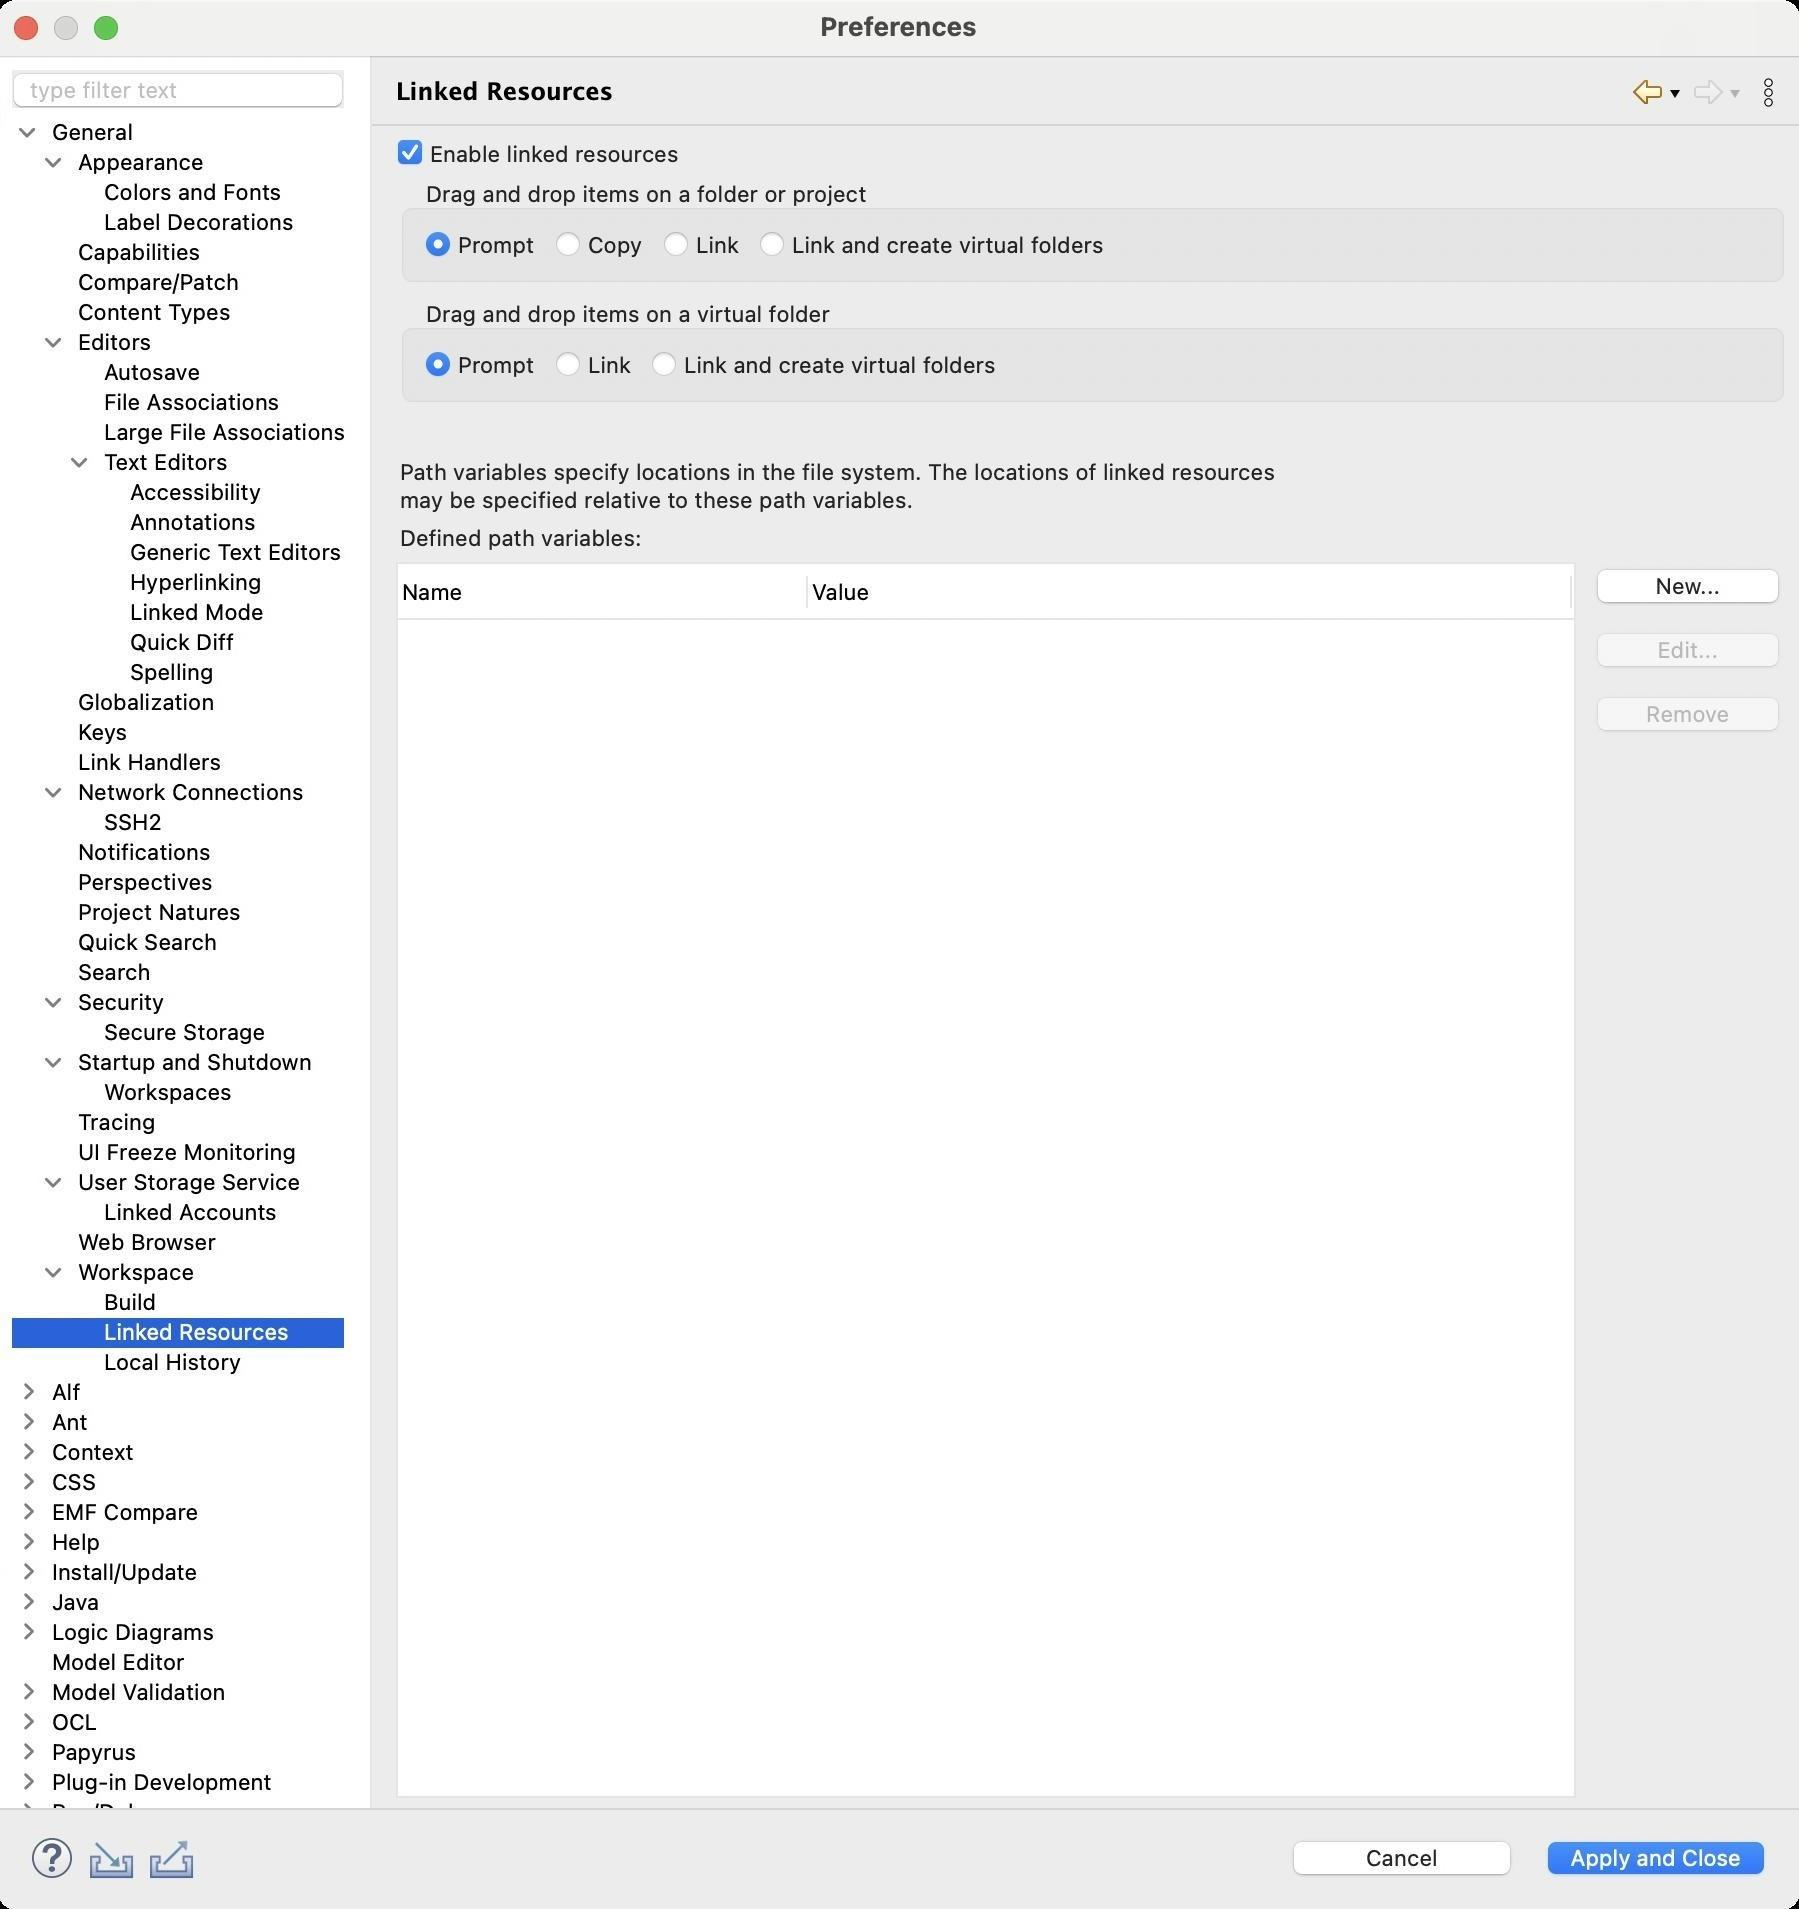
Accessibility tree:
{"name": "Preferences", "role": "AXWindow", "description": null, "role_description": "standard window", "value": null, "position": "480.00;95.00", "size": "901;955", "children": [{"name": "Apply_and_Close", "role": "AXButton", "description": null, "role_description": "button", "value": null, "position": "769.00;917.00", "size": "120;27", "children": []}, {"name": "Cancel", "role": "AXButton", "description": null, "role_description": "button", "value": null, "position": "642.00;917.00", "size": "120;27", "children": []}, {"name": null, "role": "AXToolbar", "description": null, "role_description": "toolbar", "value": null, "position": "12.00;915.00", "size": "90;30", "children": [{"name": "Help", "role": "AXCheckBox", "description": null, "role_description": "checkbox", "value": 0, "position": "12.00;915.00", "size": "30;30", "children": []}, {"name": "Import", "role": "AXButton", "description": null, "role_description": "button", "value": null, "position": "42.00;915.00", "size": "30;30", "children": []}, {"name": "Export", "role": "AXButton", "description": null, "role_description": "button", "value": null, "position": "72.00;915.00", "size": "30;30", "children": []}]}, {"name": null, "role": "AXScrollArea", "description": null, "role_description": "scroll area", "value": null, "position": "199.00;69.00", "size": "697;830", "children": [{"name": "Remove", "role": "AXButton", "description": null, "role_description": "button", "value": null, "position": "794.00;345.00", "size": "102;27", "children": []}, {"name": "Edit...", "role": "AXButton", "description": null, "role_description": "button", "value": null, "position": "794.00;313.00", "size": "102;27", "children": []}, {"name": "New...", "role": "AXButton", "description": null, "role_description": "button", "value": null, "position": "794.00;281.00", "size": "102;27", "children": []}, {"name": null, "role": "AXScrollArea", "description": null, "role_description": "scroll area", "value": null, "position": "199.00;281.00", "size": "590;618", "children": [{"name": null, "role": "AXTable", "description": null, "role_description": "table", "value": null, "position": "200.00;310.00", "size": "588;588", "children": [{"name": null, "role": "AXColumn", "description": null, "role_description": "column", "value": null, "position": "200.00;310.00", "size": "205;588", "children": []}, {"name": null, "role": "AXColumn", "description": null, "role_description": "column", "value": null, "position": "405.00;310.00", "size": "382;588", "children": []}, {"name": null, "role": "AXGroup", "description": null, "role_description": "group", "value": null, "position": "200.00;282.00", "size": "588;28", "children": [{"name": "Name", "role": "AXButton", "description": null, "role_description": "sort button", "value": null, "position": "200.00;282.00", "size": "205;28", "children": []}, {"name": "Value", "role": "AXButton", "description": null, "role_description": "sort button", "value": null, "position": "405.00;282.00", "size": "382;28", "children": []}]}]}]}, {"name": null, "role": "AXStaticText", "description": null, "role_description": "text", "value": "Defined path variables:", "position": "199.00;262.00", "size": "697;14", "children": []}, {"name": null, "role": "AXStaticText", "description": null, "role_description": "text", "value": "Path variables specify locations in the file system. The locations of linked resources\nmay be specified relative to these path variables.", "position": "199.00;229.00", "size": "697;28", "children": []}, {"name": null, "role": "AXStaticText", "description": null, "role_description": "text", "value": "", "position": "199.00;210.00", "size": "4;14", "children": []}, {"name": null, "role": "AXGroup", "description": null, "role_description": "group", "value": null, "position": "199.00;150.00", "size": "697;55", "children": [{"name": "Link_and_create_virtual_folders", "role": "AXRadioButton", "description": null, "role_description": "radio button", "value": 0, "position": "326.00;175.00", "size": "177;15", "children": []}, {"name": "Link", "role": "AXRadioButton", "description": null, "role_description": "radio button", "value": 0, "position": "278.00;175.00", "size": "43;15", "children": []}, {"name": "Prompt", "role": "AXRadioButton", "description": null, "role_description": "radio button", "value": 1, "position": "213.00;175.00", "size": "60;15", "children": []}, {"name": null, "role": "AXStaticText", "description": null, "role_description": "text", "value": "Drag and drop items on a virtual folder", "position": "210.00;150.00", "size": "210;14", "children": []}]}, {"name": null, "role": "AXGroup", "description": null, "role_description": "group", "value": null, "position": "199.00;90.00", "size": "697;55", "children": [{"name": "Link_and_create_virtual_folders", "role": "AXRadioButton", "description": null, "role_description": "radio button", "value": 0, "position": "380.00;115.00", "size": "177;15", "children": []}, {"name": "Link", "role": "AXRadioButton", "description": null, "role_description": "radio button", "value": 0, "position": "332.00;115.00", "size": "43;15", "children": []}, {"name": "Copy", "role": "AXRadioButton", "description": null, "role_description": "radio button", "value": 0, "position": "278.00;115.00", "size": "49;15", "children": []}, {"name": "Prompt", "role": "AXRadioButton", "description": null, "role_description": "radio button", "value": 1, "position": "213.00;115.00", "size": "60;15", "children": []}, {"name": null, "role": "AXStaticText", "description": null, "role_description": "text", "value": "Drag and drop items on a folder or project", "position": "210.00;90.00", "size": "228;14", "children": []}]}, {"name": "Enable_linked_resources", "role": "AXCheckBox", "description": null, "role_description": "checkbox", "value": 1, "position": "199.00;69.00", "size": "146;16", "children": []}]}, {"name": null, "role": "AXToolbar", "description": "", "role_description": "toolbar", "value": null, "position": "814.00;35.00", "size": "82;22", "children": [{"name": "Back_to_Build", "role": "AXMenuButton", "description": null, "role_description": "menu button", "value": null, "position": "814.00;35.00", "size": "22;22", "children": []}, {"name": "Forward", "role": "AXMenuButton", "description": null, "role_description": "menu button", "value": null, "position": "844.00;35.00", "size": "22;22", "children": []}, {"name": "Additional_Dialog_Actions", "role": "AXButton", "description": null, "role_description": "button", "value": null, "position": "874.00;35.00", "size": "22;22", "children": []}]}, {"name": null, "role": "AXStaticText", "description": "", "role_description": "text", "value": "Linked Resources", "position": "196.00;35.00", "size": "611;21", "children": []}, {"name": null, "role": "AXSplitter", "description": null, "role_description": "splitter", "value": 180, "position": "180.00;28.00", "size": "5;876", "children": []}, {"name": null, "role": "AXScrollArea", "description": null, "role_description": "scroll area", "value": null, "position": "7.00;59.00", "size": "166;845", "children": [{"name": null, "role": "AXOutline", "description": null, "role_description": "outline", "value": null, "position": "7.00;59.00", "size": "167;870", "children": [{"name": null, "role": "AXRow", "description": null, "role_description": "outline row", "value": null, "position": "7.00;59.00", "size": "167;15", "children": [{"name": null, "role": "AXGroup", "description": null, "role_description": "group", "value": null, "position": "7.00;59.00", "size": "167;15", "children": [{"name": null, "role": "AXDisclosureTriangle", "description": null, "role_description": "disclosure triangle", "value": 1, "position": "9.00;59.00", "size": "12;14", "children": []}, {"name": null, "role": "AXStaticText", "description": null, "role_description": "text", "value": "General", "position": "25.00;59.00", "size": "148;14", "children": []}]}]}, {"name": null, "role": "AXRow", "description": null, "role_description": "outline row", "value": null, "position": "7.00;74.00", "size": "167;15", "children": [{"name": null, "role": "AXGroup", "description": null, "role_description": "group", "value": null, "position": "7.00;74.00", "size": "167;15", "children": [{"name": null, "role": "AXDisclosureTriangle", "description": null, "role_description": "disclosure triangle", "value": 1, "position": "22.00;74.00", "size": "12;14", "children": []}, {"name": null, "role": "AXStaticText", "description": null, "role_description": "text", "value": "Appearance", "position": "38.00;74.00", "size": "135;14", "children": []}]}]}, {"name": null, "role": "AXRow", "description": null, "role_description": "outline row", "value": null, "position": "7.00;89.00", "size": "167;15", "children": [{"name": null, "role": "AXStaticText", "description": null, "role_description": "text", "value": "Colors and Fonts", "position": "51.00;89.00", "size": "122;14", "children": []}]}, {"name": null, "role": "AXRow", "description": null, "role_description": "outline row", "value": null, "position": "7.00;104.00", "size": "167;15", "children": [{"name": null, "role": "AXStaticText", "description": null, "role_description": "text", "value": "Label Decorations", "position": "51.00;104.00", "size": "122;14", "children": []}]}, {"name": null, "role": "AXRow", "description": null, "role_description": "outline row", "value": null, "position": "7.00;119.00", "size": "167;15", "children": [{"name": null, "role": "AXStaticText", "description": null, "role_description": "text", "value": "Capabilities", "position": "38.00;119.00", "size": "135;14", "children": []}]}, {"name": null, "role": "AXRow", "description": null, "role_description": "outline row", "value": null, "position": "7.00;134.00", "size": "167;15", "children": [{"name": null, "role": "AXStaticText", "description": null, "role_description": "text", "value": "Compare/Patch", "position": "38.00;134.00", "size": "135;14", "children": []}]}, {"name": null, "role": "AXRow", "description": null, "role_description": "outline row", "value": null, "position": "7.00;149.00", "size": "167;15", "children": [{"name": null, "role": "AXStaticText", "description": null, "role_description": "text", "value": "Content Types", "position": "38.00;149.00", "size": "135;14", "children": []}]}, {"name": null, "role": "AXRow", "description": null, "role_description": "outline row", "value": null, "position": "7.00;164.00", "size": "167;15", "children": [{"name": null, "role": "AXGroup", "description": null, "role_description": "group", "value": null, "position": "7.00;164.00", "size": "167;15", "children": [{"name": null, "role": "AXDisclosureTriangle", "description": null, "role_description": "disclosure triangle", "value": 1, "position": "22.00;164.00", "size": "12;14", "children": []}, {"name": null, "role": "AXStaticText", "description": null, "role_description": "text", "value": "Editors", "position": "38.00;164.00", "size": "135;14", "children": []}]}]}, {"name": null, "role": "AXRow", "description": null, "role_description": "outline row", "value": null, "position": "7.00;179.00", "size": "167;15", "children": [{"name": null, "role": "AXStaticText", "description": null, "role_description": "text", "value": "Autosave", "position": "51.00;179.00", "size": "122;14", "children": []}]}, {"name": null, "role": "AXRow", "description": null, "role_description": "outline row", "value": null, "position": "7.00;194.00", "size": "167;15", "children": [{"name": null, "role": "AXStaticText", "description": null, "role_description": "text", "value": "File Associations", "position": "51.00;194.00", "size": "122;14", "children": []}]}, {"name": null, "role": "AXRow", "description": null, "role_description": "outline row", "value": null, "position": "7.00;209.00", "size": "167;15", "children": [{"name": null, "role": "AXStaticText", "description": null, "role_description": "text", "value": "Large File Associations", "position": "51.00;209.00", "size": "122;14", "children": []}]}, {"name": null, "role": "AXRow", "description": null, "role_description": "outline row", "value": null, "position": "7.00;224.00", "size": "167;15", "children": [{"name": null, "role": "AXGroup", "description": null, "role_description": "group", "value": null, "position": "7.00;224.00", "size": "167;15", "children": [{"name": null, "role": "AXDisclosureTriangle", "description": null, "role_description": "disclosure triangle", "value": 1, "position": "35.00;224.00", "size": "12;14", "children": []}, {"name": null, "role": "AXStaticText", "description": null, "role_description": "text", "value": "Text Editors", "position": "51.00;224.00", "size": "122;14", "children": []}]}]}, {"name": null, "role": "AXRow", "description": null, "role_description": "outline row", "value": null, "position": "7.00;239.00", "size": "167;15", "children": [{"name": null, "role": "AXStaticText", "description": null, "role_description": "text", "value": "Accessibility", "position": "64.00;239.00", "size": "109;14", "children": []}]}, {"name": null, "role": "AXRow", "description": null, "role_description": "outline row", "value": null, "position": "7.00;254.00", "size": "167;15", "children": [{"name": null, "role": "AXStaticText", "description": null, "role_description": "text", "value": "Annotations", "position": "64.00;254.00", "size": "109;14", "children": []}]}, {"name": null, "role": "AXRow", "description": null, "role_description": "outline row", "value": null, "position": "7.00;269.00", "size": "167;15", "children": [{"name": null, "role": "AXStaticText", "description": null, "role_description": "text", "value": "Generic Text Editors", "position": "64.00;269.00", "size": "109;14", "children": []}]}, {"name": null, "role": "AXRow", "description": null, "role_description": "outline row", "value": null, "position": "7.00;284.00", "size": "167;15", "children": [{"name": null, "role": "AXStaticText", "description": null, "role_description": "text", "value": "Hyperlinking", "position": "64.00;284.00", "size": "109;14", "children": []}]}, {"name": null, "role": "AXRow", "description": null, "role_description": "outline row", "value": null, "position": "7.00;299.00", "size": "167;15", "children": [{"name": null, "role": "AXStaticText", "description": null, "role_description": "text", "value": "Linked Mode", "position": "64.00;299.00", "size": "109;14", "children": []}]}, {"name": null, "role": "AXRow", "description": null, "role_description": "outline row", "value": null, "position": "7.00;314.00", "size": "167;15", "children": [{"name": null, "role": "AXStaticText", "description": null, "role_description": "text", "value": "Quick Diff", "position": "64.00;314.00", "size": "109;14", "children": []}]}, {"name": null, "role": "AXRow", "description": null, "role_description": "outline row", "value": null, "position": "7.00;329.00", "size": "167;15", "children": [{"name": null, "role": "AXStaticText", "description": null, "role_description": "text", "value": "Spelling", "position": "64.00;329.00", "size": "109;14", "children": []}]}, {"name": null, "role": "AXRow", "description": null, "role_description": "outline row", "value": null, "position": "7.00;344.00", "size": "167;15", "children": [{"name": null, "role": "AXStaticText", "description": null, "role_description": "text", "value": "Globalization", "position": "38.00;344.00", "size": "135;14", "children": []}]}, {"name": null, "role": "AXRow", "description": null, "role_description": "outline row", "value": null, "position": "7.00;359.00", "size": "167;15", "children": [{"name": null, "role": "AXStaticText", "description": null, "role_description": "text", "value": "Keys", "position": "38.00;359.00", "size": "135;14", "children": []}]}, {"name": null, "role": "AXRow", "description": null, "role_description": "outline row", "value": null, "position": "7.00;374.00", "size": "167;15", "children": [{"name": null, "role": "AXStaticText", "description": null, "role_description": "text", "value": "Link Handlers", "position": "38.00;374.00", "size": "135;14", "children": []}]}, {"name": null, "role": "AXRow", "description": null, "role_description": "outline row", "value": null, "position": "7.00;389.00", "size": "167;15", "children": [{"name": null, "role": "AXGroup", "description": null, "role_description": "group", "value": null, "position": "7.00;389.00", "size": "167;15", "children": [{"name": null, "role": "AXDisclosureTriangle", "description": null, "role_description": "disclosure triangle", "value": 1, "position": "22.00;389.00", "size": "12;14", "children": []}, {"name": null, "role": "AXStaticText", "description": null, "role_description": "text", "value": "Network Connections", "position": "38.00;389.00", "size": "135;14", "children": []}]}]}, {"name": null, "role": "AXRow", "description": null, "role_description": "outline row", "value": null, "position": "7.00;404.00", "size": "167;15", "children": [{"name": null, "role": "AXStaticText", "description": null, "role_description": "text", "value": "SSH2", "position": "51.00;404.00", "size": "122;14", "children": []}]}, {"name": null, "role": "AXRow", "description": null, "role_description": "outline row", "value": null, "position": "7.00;419.00", "size": "167;15", "children": [{"name": null, "role": "AXStaticText", "description": null, "role_description": "text", "value": "Notifications", "position": "38.00;419.00", "size": "135;14", "children": []}]}, {"name": null, "role": "AXRow", "description": null, "role_description": "outline row", "value": null, "position": "7.00;434.00", "size": "167;15", "children": [{"name": null, "role": "AXStaticText", "description": null, "role_description": "text", "value": "Perspectives", "position": "38.00;434.00", "size": "135;14", "children": []}]}, {"name": null, "role": "AXRow", "description": null, "role_description": "outline row", "value": null, "position": "7.00;449.00", "size": "167;15", "children": [{"name": null, "role": "AXStaticText", "description": null, "role_description": "text", "value": "Project Natures", "position": "38.00;449.00", "size": "135;14", "children": []}]}, {"name": null, "role": "AXRow", "description": null, "role_description": "outline row", "value": null, "position": "7.00;464.00", "size": "167;15", "children": [{"name": null, "role": "AXStaticText", "description": null, "role_description": "text", "value": "Quick Search", "position": "38.00;464.00", "size": "135;14", "children": []}]}, {"name": null, "role": "AXRow", "description": null, "role_description": "outline row", "value": null, "position": "7.00;479.00", "size": "167;15", "children": [{"name": null, "role": "AXStaticText", "description": null, "role_description": "text", "value": "Search", "position": "38.00;479.00", "size": "135;14", "children": []}]}, {"name": null, "role": "AXRow", "description": null, "role_description": "outline row", "value": null, "position": "7.00;494.00", "size": "167;15", "children": [{"name": null, "role": "AXGroup", "description": null, "role_description": "group", "value": null, "position": "7.00;494.00", "size": "167;15", "children": [{"name": null, "role": "AXDisclosureTriangle", "description": null, "role_description": "disclosure triangle", "value": 1, "position": "22.00;494.00", "size": "12;14", "children": []}, {"name": null, "role": "AXStaticText", "description": null, "role_description": "text", "value": "Security", "position": "38.00;494.00", "size": "135;14", "children": []}]}]}, {"name": null, "role": "AXRow", "description": null, "role_description": "outline row", "value": null, "position": "7.00;509.00", "size": "167;15", "children": [{"name": null, "role": "AXStaticText", "description": null, "role_description": "text", "value": "Secure Storage", "position": "51.00;509.00", "size": "122;14", "children": []}]}, {"name": null, "role": "AXRow", "description": null, "role_description": "outline row", "value": null, "position": "7.00;524.00", "size": "167;15", "children": [{"name": null, "role": "AXGroup", "description": null, "role_description": "group", "value": null, "position": "7.00;524.00", "size": "167;15", "children": [{"name": null, "role": "AXDisclosureTriangle", "description": null, "role_description": "disclosure triangle", "value": 1, "position": "22.00;524.00", "size": "12;14", "children": []}, {"name": null, "role": "AXStaticText", "description": null, "role_description": "text", "value": "Startup and Shutdown", "position": "38.00;524.00", "size": "135;14", "children": []}]}]}, {"name": null, "role": "AXRow", "description": null, "role_description": "outline row", "value": null, "position": "7.00;539.00", "size": "167;15", "children": [{"name": null, "role": "AXStaticText", "description": null, "role_description": "text", "value": "Workspaces", "position": "51.00;539.00", "size": "122;14", "children": []}]}, {"name": null, "role": "AXRow", "description": null, "role_description": "outline row", "value": null, "position": "7.00;554.00", "size": "167;15", "children": [{"name": null, "role": "AXStaticText", "description": null, "role_description": "text", "value": "Tracing", "position": "38.00;554.00", "size": "135;14", "children": []}]}, {"name": null, "role": "AXRow", "description": null, "role_description": "outline row", "value": null, "position": "7.00;569.00", "size": "167;15", "children": [{"name": null, "role": "AXStaticText", "description": null, "role_description": "text", "value": "UI Freeze Monitoring", "position": "38.00;569.00", "size": "135;14", "children": []}]}, {"name": null, "role": "AXRow", "description": null, "role_description": "outline row", "value": null, "position": "7.00;584.00", "size": "167;15", "children": [{"name": null, "role": "AXGroup", "description": null, "role_description": "group", "value": null, "position": "7.00;584.00", "size": "167;15", "children": [{"name": null, "role": "AXDisclosureTriangle", "description": null, "role_description": "disclosure triangle", "value": 1, "position": "22.00;584.00", "size": "12;14", "children": []}, {"name": null, "role": "AXStaticText", "description": null, "role_description": "text", "value": "User Storage Service", "position": "38.00;584.00", "size": "135;14", "children": []}]}]}, {"name": null, "role": "AXRow", "description": null, "role_description": "outline row", "value": null, "position": "7.00;599.00", "size": "167;15", "children": [{"name": null, "role": "AXStaticText", "description": null, "role_description": "text", "value": "Linked Accounts", "position": "51.00;599.00", "size": "122;14", "children": []}]}, {"name": null, "role": "AXRow", "description": null, "role_description": "outline row", "value": null, "position": "7.00;614.00", "size": "167;15", "children": [{"name": null, "role": "AXStaticText", "description": null, "role_description": "text", "value": "Web Browser", "position": "38.00;614.00", "size": "135;14", "children": []}]}, {"name": null, "role": "AXRow", "description": null, "role_description": "outline row", "value": null, "position": "7.00;629.00", "size": "167;15", "children": [{"name": null, "role": "AXGroup", "description": null, "role_description": "group", "value": null, "position": "7.00;629.00", "size": "167;15", "children": [{"name": null, "role": "AXDisclosureTriangle", "description": null, "role_description": "disclosure triangle", "value": 1, "position": "22.00;629.00", "size": "12;14", "children": []}, {"name": null, "role": "AXStaticText", "description": null, "role_description": "text", "value": "Workspace", "position": "38.00;629.00", "size": "135;14", "children": []}]}]}, {"name": null, "role": "AXRow", "description": null, "role_description": "outline row", "value": null, "position": "7.00;644.00", "size": "167;15", "children": [{"name": null, "role": "AXStaticText", "description": null, "role_description": "text", "value": "Build", "position": "51.00;644.00", "size": "122;14", "children": []}]}, {"name": null, "role": "AXRow", "description": null, "role_description": "outline row", "value": null, "position": "7.00;659.00", "size": "167;15", "children": [{"name": null, "role": "AXStaticText", "description": null, "role_description": "text", "value": "Linked Resources", "position": "51.00;659.00", "size": "122;14", "children": []}]}, {"name": null, "role": "AXRow", "description": null, "role_description": "outline row", "value": null, "position": "7.00;674.00", "size": "167;15", "children": [{"name": null, "role": "AXStaticText", "description": null, "role_description": "text", "value": "Local History", "position": "51.00;674.00", "size": "122;14", "children": []}]}, {"name": null, "role": "AXRow", "description": null, "role_description": "outline row", "value": null, "position": "7.00;689.00", "size": "167;15", "children": [{"name": null, "role": "AXGroup", "description": null, "role_description": "group", "value": null, "position": "7.00;689.00", "size": "167;15", "children": [{"name": null, "role": "AXDisclosureTriangle", "description": null, "role_description": "disclosure triangle", "value": 0, "position": "9.00;689.00", "size": "12;14", "children": []}, {"name": null, "role": "AXStaticText", "description": null, "role_description": "text", "value": "Alf", "position": "25.00;689.00", "size": "148;14", "children": []}]}]}, {"name": null, "role": "AXRow", "description": null, "role_description": "outline row", "value": null, "position": "7.00;704.00", "size": "167;15", "children": [{"name": null, "role": "AXGroup", "description": null, "role_description": "group", "value": null, "position": "7.00;704.00", "size": "167;15", "children": [{"name": null, "role": "AXDisclosureTriangle", "description": null, "role_description": "disclosure triangle", "value": 0, "position": "9.00;704.00", "size": "12;14", "children": []}, {"name": null, "role": "AXStaticText", "description": null, "role_description": "text", "value": "Ant", "position": "25.00;704.00", "size": "148;14", "children": []}]}]}, {"name": null, "role": "AXRow", "description": null, "role_description": "outline row", "value": null, "position": "7.00;719.00", "size": "167;15", "children": [{"name": null, "role": "AXGroup", "description": null, "role_description": "group", "value": null, "position": "7.00;719.00", "size": "167;15", "children": [{"name": null, "role": "AXDisclosureTriangle", "description": null, "role_description": "disclosure triangle", "value": 0, "position": "9.00;719.00", "size": "12;14", "children": []}, {"name": null, "role": "AXStaticText", "description": null, "role_description": "text", "value": "Context", "position": "25.00;719.00", "size": "148;14", "children": []}]}]}, {"name": null, "role": "AXRow", "description": null, "role_description": "outline row", "value": null, "position": "7.00;734.00", "size": "167;15", "children": [{"name": null, "role": "AXGroup", "description": null, "role_description": "group", "value": null, "position": "7.00;734.00", "size": "167;15", "children": [{"name": null, "role": "AXDisclosureTriangle", "description": null, "role_description": "disclosure triangle", "value": 0, "position": "9.00;734.00", "size": "12;14", "children": []}, {"name": null, "role": "AXStaticText", "description": null, "role_description": "text", "value": "CSS", "position": "25.00;734.00", "size": "148;14", "children": []}]}]}, {"name": null, "role": "AXRow", "description": null, "role_description": "outline row", "value": null, "position": "7.00;749.00", "size": "167;15", "children": [{"name": null, "role": "AXGroup", "description": null, "role_description": "group", "value": null, "position": "7.00;749.00", "size": "167;15", "children": [{"name": null, "role": "AXDisclosureTriangle", "description": null, "role_description": "disclosure triangle", "value": 0, "position": "9.00;749.00", "size": "12;14", "children": []}, {"name": null, "role": "AXStaticText", "description": null, "role_description": "text", "value": "EMF Compare", "position": "25.00;749.00", "size": "148;14", "children": []}]}]}, {"name": null, "role": "AXRow", "description": null, "role_description": "outline row", "value": null, "position": "7.00;764.00", "size": "167;15", "children": [{"name": null, "role": "AXGroup", "description": null, "role_description": "group", "value": null, "position": "7.00;764.00", "size": "167;15", "children": [{"name": null, "role": "AXDisclosureTriangle", "description": null, "role_description": "disclosure triangle", "value": 0, "position": "9.00;764.00", "size": "12;14", "children": []}, {"name": null, "role": "AXStaticText", "description": null, "role_description": "text", "value": "Help", "position": "25.00;764.00", "size": "148;14", "children": []}]}]}, {"name": null, "role": "AXRow", "description": null, "role_description": "outline row", "value": null, "position": "7.00;779.00", "size": "167;15", "children": [{"name": null, "role": "AXGroup", "description": null, "role_description": "group", "value": null, "position": "7.00;779.00", "size": "167;15", "children": [{"name": null, "role": "AXDisclosureTriangle", "description": null, "role_description": "disclosure triangle", "value": 0, "position": "9.00;779.00", "size": "12;14", "children": []}, {"name": null, "role": "AXStaticText", "description": null, "role_description": "text", "value": "Install/Update", "position": "25.00;779.00", "size": "148;14", "children": []}]}]}, {"name": null, "role": "AXRow", "description": null, "role_description": "outline row", "value": null, "position": "7.00;794.00", "size": "167;15", "children": [{"name": null, "role": "AXGroup", "description": null, "role_description": "group", "value": null, "position": "7.00;794.00", "size": "167;15", "children": [{"name": null, "role": "AXDisclosureTriangle", "description": null, "role_description": "disclosure triangle", "value": 0, "position": "9.00;794.00", "size": "12;14", "children": []}, {"name": null, "role": "AXStaticText", "description": null, "role_description": "text", "value": "Java", "position": "25.00;794.00", "size": "148;14", "children": []}]}]}, {"name": null, "role": "AXRow", "description": null, "role_description": "outline row", "value": null, "position": "7.00;809.00", "size": "167;15", "children": [{"name": null, "role": "AXGroup", "description": null, "role_description": "group", "value": null, "position": "7.00;809.00", "size": "167;15", "children": [{"name": null, "role": "AXDisclosureTriangle", "description": null, "role_description": "disclosure triangle", "value": 0, "position": "9.00;809.00", "size": "12;14", "children": []}, {"name": null, "role": "AXStaticText", "description": null, "role_description": "text", "value": "Logic Diagrams", "position": "25.00;809.00", "size": "148;14", "children": []}]}]}, {"name": null, "role": "AXRow", "description": null, "role_description": "outline row", "value": null, "position": "7.00;824.00", "size": "167;15", "children": [{"name": null, "role": "AXStaticText", "description": null, "role_description": "text", "value": "Model Editor", "position": "25.00;824.00", "size": "148;14", "children": []}]}, {"name": null, "role": "AXRow", "description": null, "role_description": "outline row", "value": null, "position": "7.00;839.00", "size": "167;15", "children": [{"name": null, "role": "AXGroup", "description": null, "role_description": "group", "value": null, "position": "7.00;839.00", "size": "167;15", "children": [{"name": null, "role": "AXDisclosureTriangle", "description": null, "role_description": "disclosure triangle", "value": 0, "position": "9.00;839.00", "size": "12;14", "children": []}, {"name": null, "role": "AXStaticText", "description": null, "role_description": "text", "value": "Model Validation", "position": "25.00;839.00", "size": "148;14", "children": []}]}]}, {"name": null, "role": "AXRow", "description": null, "role_description": "outline row", "value": null, "position": "7.00;854.00", "size": "167;15", "children": [{"name": null, "role": "AXGroup", "description": null, "role_description": "group", "value": null, "position": "7.00;854.00", "size": "167;15", "children": [{"name": null, "role": "AXDisclosureTriangle", "description": null, "role_description": "disclosure triangle", "value": 0, "position": "9.00;854.00", "size": "12;14", "children": []}, {"name": null, "role": "AXStaticText", "description": null, "role_description": "text", "value": "OCL", "position": "25.00;854.00", "size": "148;14", "children": []}]}]}, {"name": null, "role": "AXRow", "description": null, "role_description": "outline row", "value": null, "position": "7.00;869.00", "size": "167;15", "children": [{"name": null, "role": "AXGroup", "description": null, "role_description": "group", "value": null, "position": "7.00;869.00", "size": "167;15", "children": [{"name": null, "role": "AXDisclosureTriangle", "description": null, "role_description": "disclosure triangle", "value": 0, "position": "9.00;869.00", "size": "12;14", "children": []}, {"name": null, "role": "AXStaticText", "description": null, "role_description": "text", "value": "Papyrus", "position": "25.00;869.00", "size": "148;14", "children": []}]}]}, {"name": null, "role": "AXRow", "description": null, "role_description": "outline row", "value": null, "position": "7.00;884.00", "size": "167;15", "children": [{"name": null, "role": "AXGroup", "description": null, "role_description": "group", "value": null, "position": "7.00;884.00", "size": "167;15", "children": [{"name": null, "role": "AXDisclosureTriangle", "description": null, "role_description": "disclosure triangle", "value": 0, "position": "9.00;884.00", "size": "12;14", "children": []}, {"name": null, "role": "AXStaticText", "description": null, "role_description": "text", "value": "Plug-in Development", "position": "25.00;884.00", "size": "148;14", "children": []}]}]}, {"name": null, "role": "AXRow", "description": null, "role_description": "outline row", "value": null, "position": "7.00;899.00", "size": "167;15", "children": [{"name": null, "role": "AXGroup", "description": null, "role_description": "group", "value": null, "position": "7.00;899.00", "size": "167;15", "children": [{"name": null, "role": "AXDisclosureTriangle", "description": null, "role_description": "disclosure triangle", "value": 0, "position": "9.00;899.00", "size": "12;14", "children": []}, {"name": null, "role": "AXStaticText", "description": null, "role_description": "text", "value": "Run/Debug", "position": "25.00;899.00", "size": "148;14", "children": []}]}]}, {"name": null, "role": "AXRow", "description": null, "role_description": "outline row", "value": null, "position": "7.00;914.00", "size": "167;15", "children": [{"name": null, "role": "AXGroup", "description": null, "role_description": "group", "value": null, "position": "7.00;914.00", "size": "167;15", "children": [{"name": null, "role": "AXDisclosureTriangle", "description": null, "role_description": "disclosure triangle", "value": 0, "position": "9.00;914.00", "size": "12;14", "children": []}, {"name": null, "role": "AXStaticText", "description": null, "role_description": "text", "value": "Version Control (Team)", "position": "25.00;914.00", "size": "148;14", "children": []}]}]}, {"name": null, "role": "AXColumn", "description": null, "role_description": "column", "value": null, "position": "7.00;59.00", "size": "167;870", "children": []}]}, {"name": null, "role": "AXScrollBar", "description": null, "role_description": "scroll bar", "value": 0.0, "position": "7.00;888.00", "size": "166;16", "children": [{"name": null, "role": "AXValueIndicator", "description": null, "role_description": "value indicator", "value": 0.0, "position": "8.00;892.00", "size": "163;12", "children": []}, {"name": null, "role": "AXButton", "description": null, "role_description": "increment arrow button", "value": null, "position": "7.00;888.00", "size": "0;0", "children": []}, {"name": null, "role": "AXButton", "description": null, "role_description": "decrement arrow button", "value": null, "position": "7.00;888.00", "size": "0;0", "children": []}, {"name": null, "role": "AXButton", "description": null, "role_description": "increment page button", "value": null, "position": "171.50;892.00", "size": "2;12", "children": []}, {"name": null, "role": "AXButton", "description": null, "role_description": "decrement page button", "value": null, "position": "7.00;892.00", "size": "1;12", "children": []}]}, {"name": null, "role": "AXScrollBar", "description": null, "role_description": "scroll bar", "value": 0.0, "position": "157.00;59.00", "size": "16;845", "children": [{"name": null, "role": "AXValueIndicator", "description": null, "role_description": "value indicator", "value": 0.0, "position": "161.00;60.00", "size": "12;818", "children": []}, {"name": null, "role": "AXButton", "description": null, "role_description": "increment arrow button", "value": null, "position": "157.00;59.00", "size": "0;0", "children": []}, {"name": null, "role": "AXButton", "description": null, "role_description": "decrement arrow button", "value": null, "position": "157.00;59.00", "size": "0;0", "children": []}, {"name": null, "role": "AXButton", "description": null, "role_description": "increment page button", "value": null, "position": "161.00;879.00", "size": "12;25", "children": []}, {"name": null, "role": "AXButton", "description": null, "role_description": "decrement page button", "value": null, "position": "161.00;59.00", "size": "12;1", "children": []}]}]}, {"name": "type_filter_text", "role": "AXTextField", "description": null, "role_description": "search text field", "value": "", "position": "7.00;35.00", "size": "166;19", "children": []}, {"name": null, "role": "AXButton", "description": null, "role_description": "close button", "value": null, "position": "7.00;6.00", "size": "14;16", "children": []}, {"name": null, "role": "AXButton", "description": null, "role_description": "zoom button", "value": null, "position": "47.00;6.00", "size": "14;16", "children": [{"name": null, "role": "AXGroup", "description": null, "role_description": "group", "value": null, "position": "47.00;6.00", "size": "14;16", "children": [{"name": null, "role": "AXGroup", "description": null, "role_description": "group", "value": null, "position": "47.00;6.00", "size": "14;16", "children": []}]}]}, {"name": null, "role": "AXButton", "description": null, "role_description": "minimize button", "value": null, "position": "27.00;6.00", "size": "14;16", "children": []}, {"name": null, "role": "AXStaticText", "description": null, "role_description": "text", "value": "Preferences", "position": "409.00;5.00", "size": "83;16", "children": []}]}